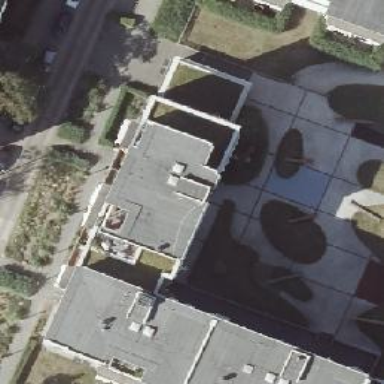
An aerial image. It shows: Building with apartments and flat roof.